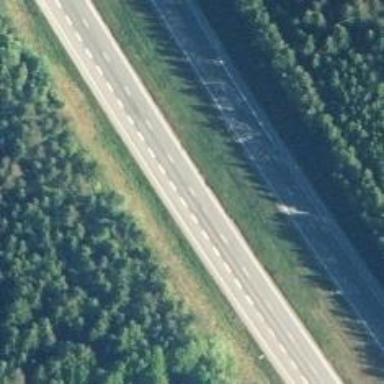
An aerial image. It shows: Asphalt motorway.